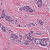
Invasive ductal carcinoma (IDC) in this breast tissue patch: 1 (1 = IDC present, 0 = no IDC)